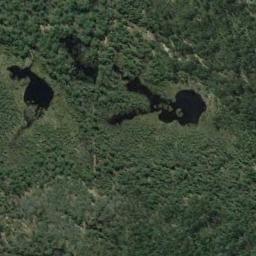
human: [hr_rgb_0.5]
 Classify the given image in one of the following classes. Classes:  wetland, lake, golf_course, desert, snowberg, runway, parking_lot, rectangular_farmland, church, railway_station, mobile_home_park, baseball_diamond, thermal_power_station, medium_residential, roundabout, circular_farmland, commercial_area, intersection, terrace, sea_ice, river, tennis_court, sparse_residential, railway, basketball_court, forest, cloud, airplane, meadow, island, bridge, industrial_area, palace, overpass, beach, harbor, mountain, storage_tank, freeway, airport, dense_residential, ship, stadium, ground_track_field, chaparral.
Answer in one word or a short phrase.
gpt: wetland